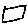
Label: square